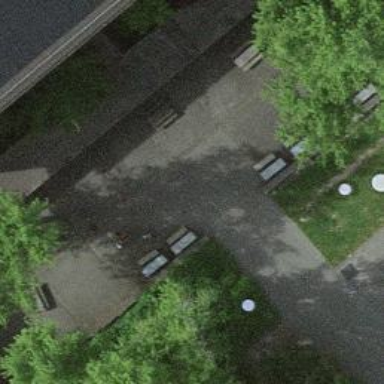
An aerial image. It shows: Picnic table located in leisure land area.